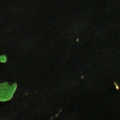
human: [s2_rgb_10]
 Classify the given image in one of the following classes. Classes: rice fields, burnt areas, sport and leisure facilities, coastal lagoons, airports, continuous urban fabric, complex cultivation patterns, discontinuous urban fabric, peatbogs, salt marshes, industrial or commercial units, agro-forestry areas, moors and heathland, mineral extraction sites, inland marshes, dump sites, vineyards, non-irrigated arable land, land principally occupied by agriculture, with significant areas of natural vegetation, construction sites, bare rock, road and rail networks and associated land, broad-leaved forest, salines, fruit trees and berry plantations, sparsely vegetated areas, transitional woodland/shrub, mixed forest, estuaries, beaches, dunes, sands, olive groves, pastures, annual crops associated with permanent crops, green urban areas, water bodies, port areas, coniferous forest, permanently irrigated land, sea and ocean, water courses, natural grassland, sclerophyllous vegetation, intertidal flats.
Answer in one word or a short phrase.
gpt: water bodies